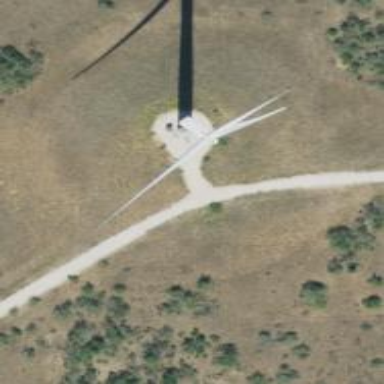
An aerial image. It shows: Wind turbine generator that utilizes wind as its source for generating electricity. It is of the horizontal axis type.